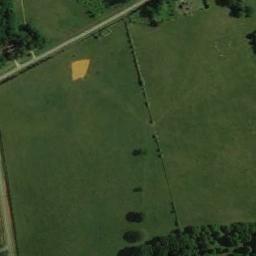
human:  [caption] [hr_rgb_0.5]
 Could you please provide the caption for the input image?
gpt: This meadow has dense grasses, Some trees and a clearing and a road goes through the meadow .

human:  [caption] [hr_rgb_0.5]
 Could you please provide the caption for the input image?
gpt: There is a road on the meadow .

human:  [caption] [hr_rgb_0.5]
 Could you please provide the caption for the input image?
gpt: The entire image is dominated by grass .

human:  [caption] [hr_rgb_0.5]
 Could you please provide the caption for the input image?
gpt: There is a road and some trees next to the meadow .

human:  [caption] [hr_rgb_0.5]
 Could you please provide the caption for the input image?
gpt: There are some green trees around the green and smooth meadow .